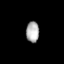
Tissue: lung
Cell type: Endothelial cells
Senescence score: 0.6043
Nuclear area (px): 265
Mean DAPI intensity: 173.049